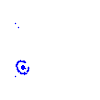
Particle: kaon